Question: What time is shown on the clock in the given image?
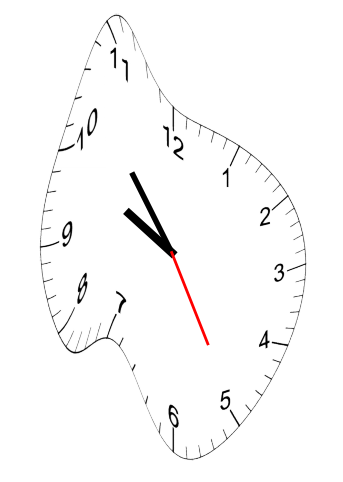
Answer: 09:53:25